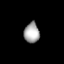
Tissue: lung
Cell type: Epithelial cells
Senescence score: 0.1998
Nuclear area (px): 304
Mean DAPI intensity: 166.507